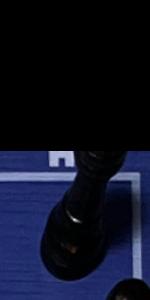
Label: Rook_Black